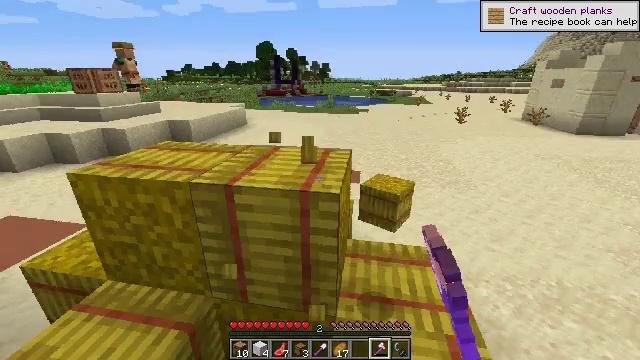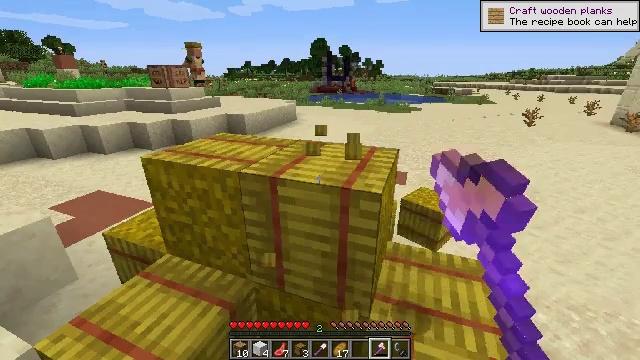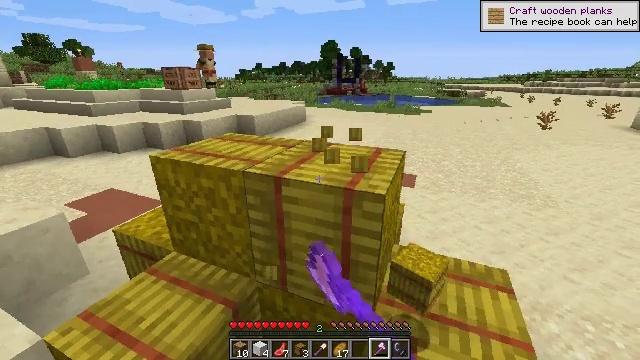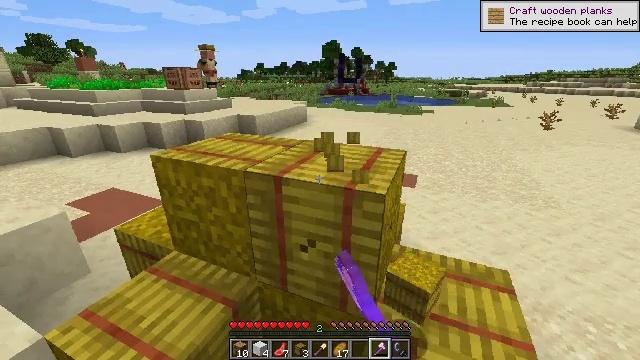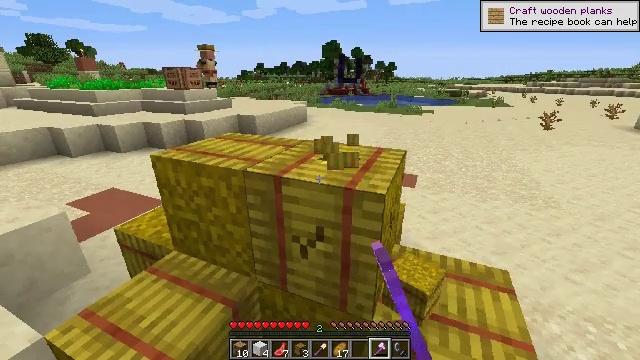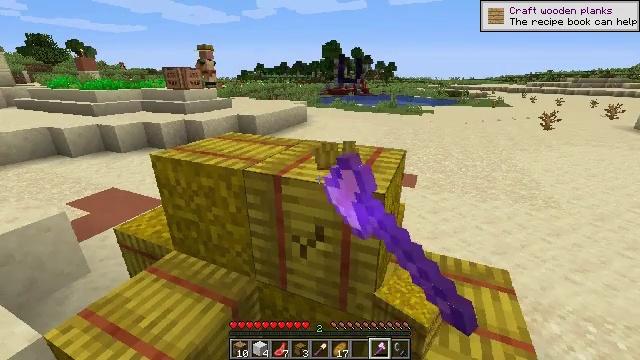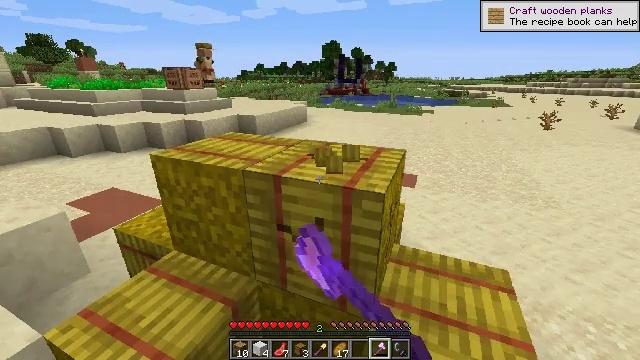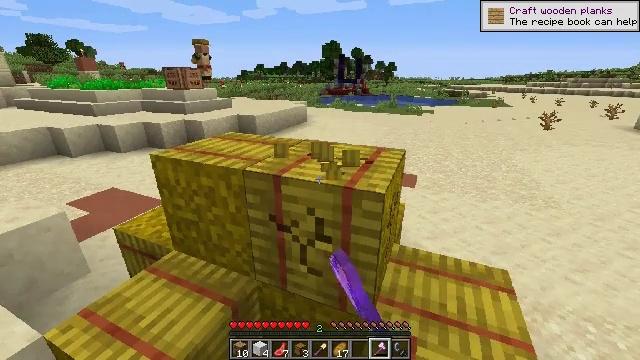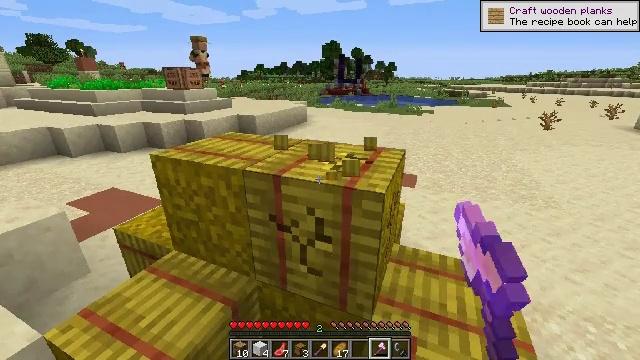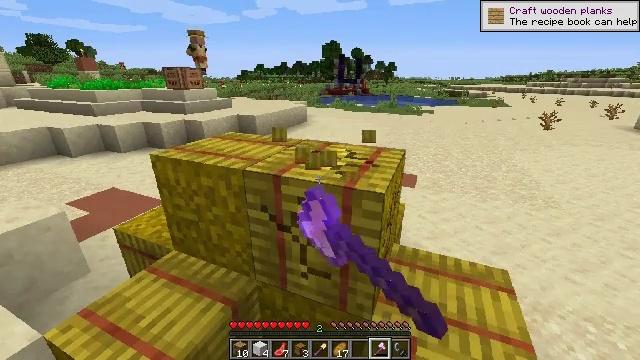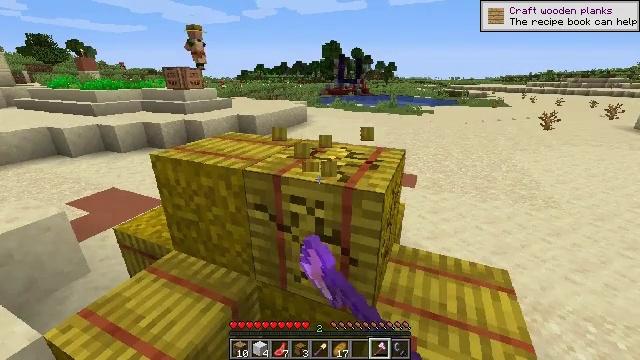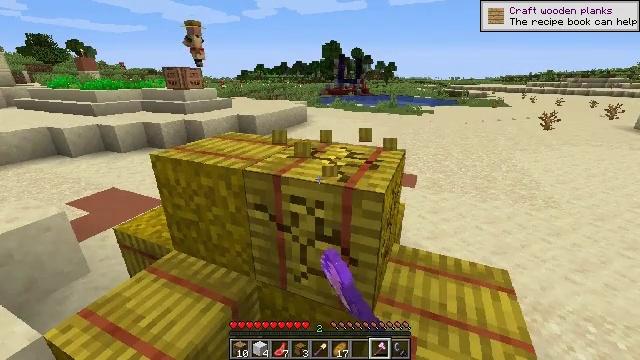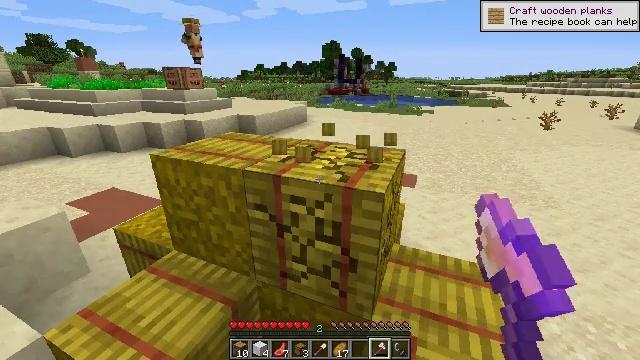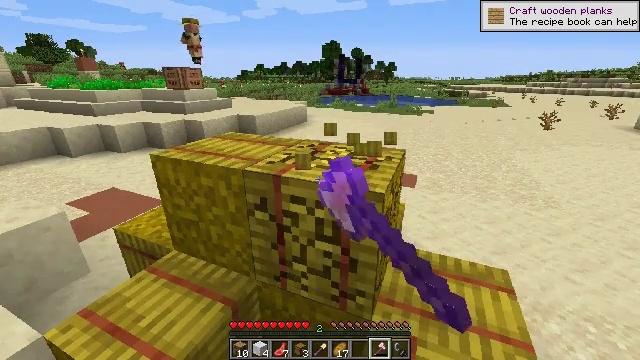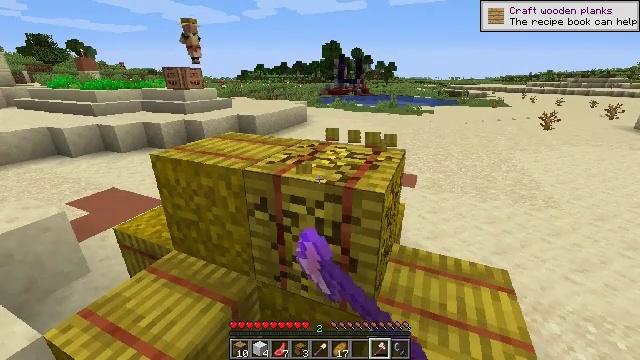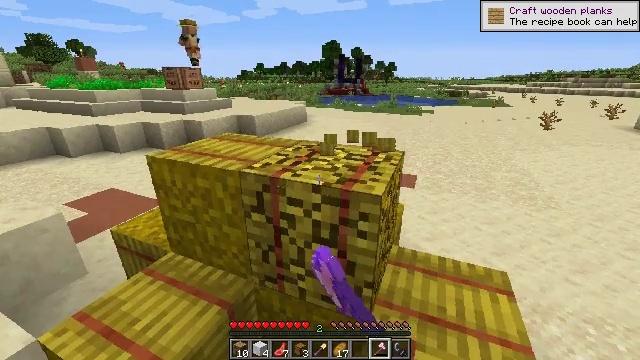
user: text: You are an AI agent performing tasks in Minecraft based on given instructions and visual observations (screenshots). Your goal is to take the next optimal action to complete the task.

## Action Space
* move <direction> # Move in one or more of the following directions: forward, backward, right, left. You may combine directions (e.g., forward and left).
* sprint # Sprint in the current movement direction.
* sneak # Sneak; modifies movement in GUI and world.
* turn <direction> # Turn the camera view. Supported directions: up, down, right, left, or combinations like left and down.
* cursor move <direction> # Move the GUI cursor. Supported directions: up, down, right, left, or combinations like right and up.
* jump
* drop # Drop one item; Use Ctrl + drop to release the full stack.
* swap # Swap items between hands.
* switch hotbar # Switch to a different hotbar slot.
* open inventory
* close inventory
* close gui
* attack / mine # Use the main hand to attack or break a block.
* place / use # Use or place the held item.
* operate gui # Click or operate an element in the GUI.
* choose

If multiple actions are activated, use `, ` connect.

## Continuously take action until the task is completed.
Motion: motion action
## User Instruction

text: Gather hay blocks from the farm.
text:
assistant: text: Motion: turn left, attack / mine
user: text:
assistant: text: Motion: turn left, attack / mine
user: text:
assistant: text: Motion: attack / mine
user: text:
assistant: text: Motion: attack / mine
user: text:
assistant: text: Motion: attack / mine
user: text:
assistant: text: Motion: attack / mine
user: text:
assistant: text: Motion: attack / mine
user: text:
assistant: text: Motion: attack / mine
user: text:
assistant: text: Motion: attack / mine
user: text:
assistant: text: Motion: attack / mine
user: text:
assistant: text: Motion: attack / mine
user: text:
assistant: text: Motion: attack / mine
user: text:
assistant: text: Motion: attack / mine
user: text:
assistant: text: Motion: attack / mine
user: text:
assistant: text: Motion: move forward and move right, attack / mine
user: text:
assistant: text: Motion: move forward and move right, attack / mine
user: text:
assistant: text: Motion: move forward and move right, attack / mine
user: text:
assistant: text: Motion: move forward and move right, turn left, attack / mine
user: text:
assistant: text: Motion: move forward and move right, turn left, attack / mine
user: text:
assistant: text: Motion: turn left, attack / mine
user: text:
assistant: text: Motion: turn left, attack / mine
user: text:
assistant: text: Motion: turn left, attack / mine
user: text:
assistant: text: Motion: turn left, attack / mine
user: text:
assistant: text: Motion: turn left, attack / mine
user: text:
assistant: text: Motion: attack / mine
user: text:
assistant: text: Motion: attack / mine
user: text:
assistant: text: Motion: attack / mine
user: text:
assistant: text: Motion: attack / mine
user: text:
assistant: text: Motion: attack / mine
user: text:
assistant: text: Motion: attack / mine